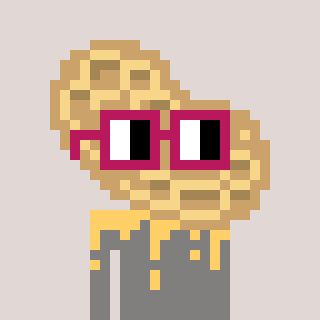
a pixel art character with square dark red glasses, a peanut-shaped head and a bluegrey-colored body on a warm background